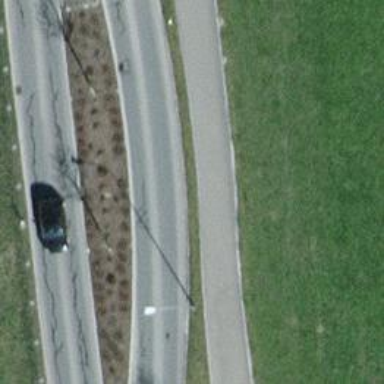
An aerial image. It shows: Primary highway with asphalt surface and cycle track on the right side.